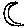
Label: moon